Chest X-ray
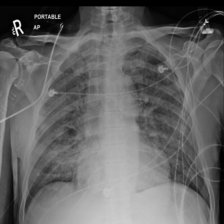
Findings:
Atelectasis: negative
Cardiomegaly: negative
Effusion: negative
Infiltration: positive
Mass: negative
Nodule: negative
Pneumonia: negative
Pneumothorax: negative
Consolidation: negative
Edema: positive
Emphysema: negative
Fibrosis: negative
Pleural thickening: negative
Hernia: negative